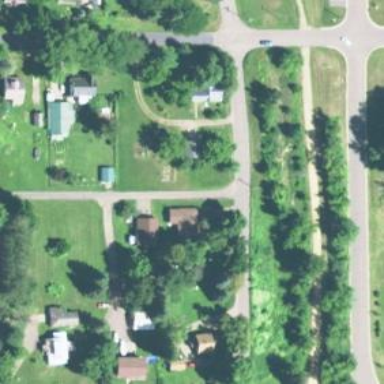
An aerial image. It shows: Alley classified as service road.